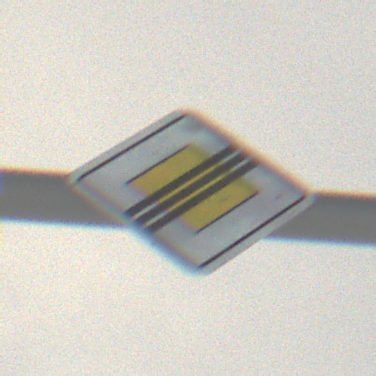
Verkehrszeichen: EndeVorfahrtsstrasse
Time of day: MorningAfternoon
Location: Outdoor (Nature)
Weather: Overcast
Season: Winter
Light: Natural